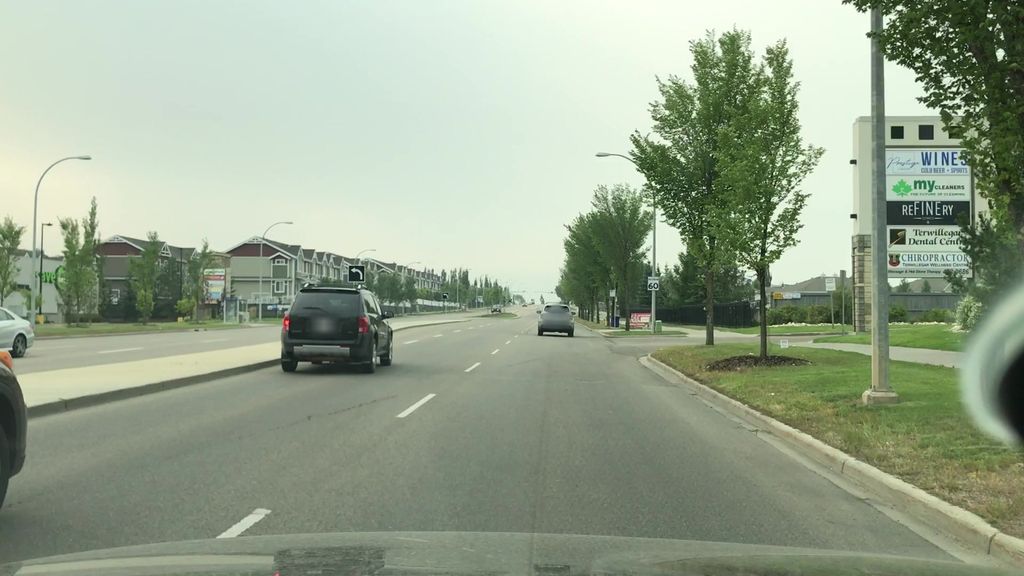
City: edmonton